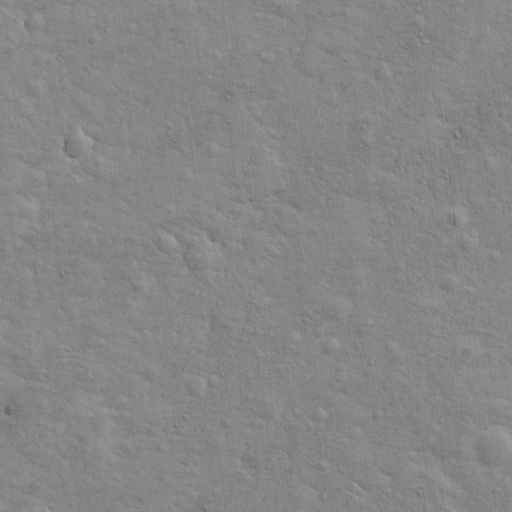
Classes present: Background